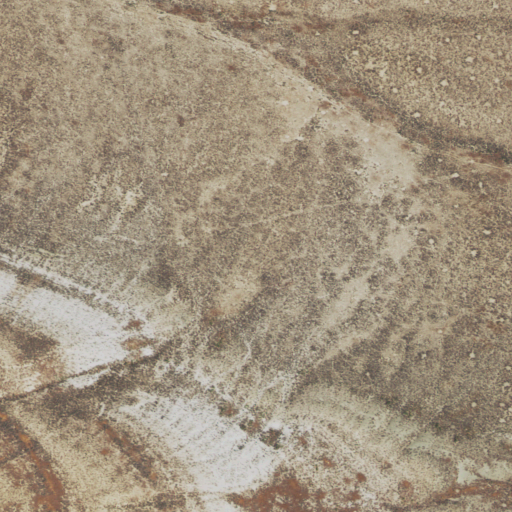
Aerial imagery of depression(s) in Wyoming named Sage Creek Basin containing shrub and grassland